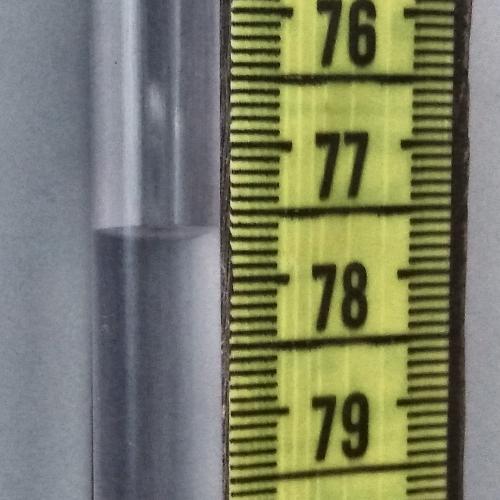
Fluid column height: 77.7 cm